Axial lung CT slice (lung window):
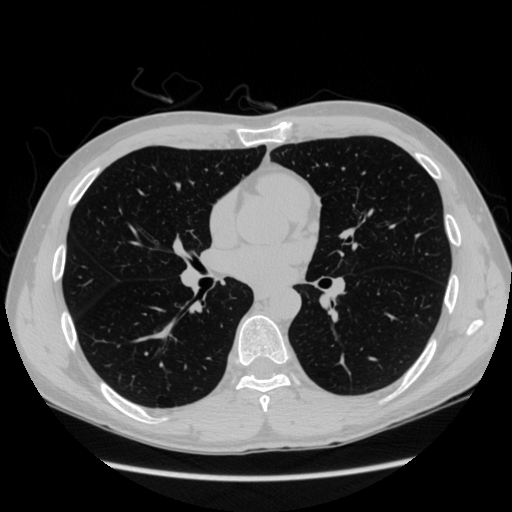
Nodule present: no